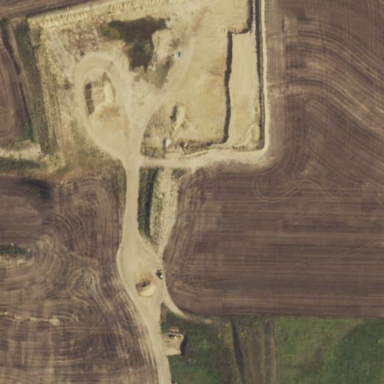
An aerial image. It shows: Quarry area.